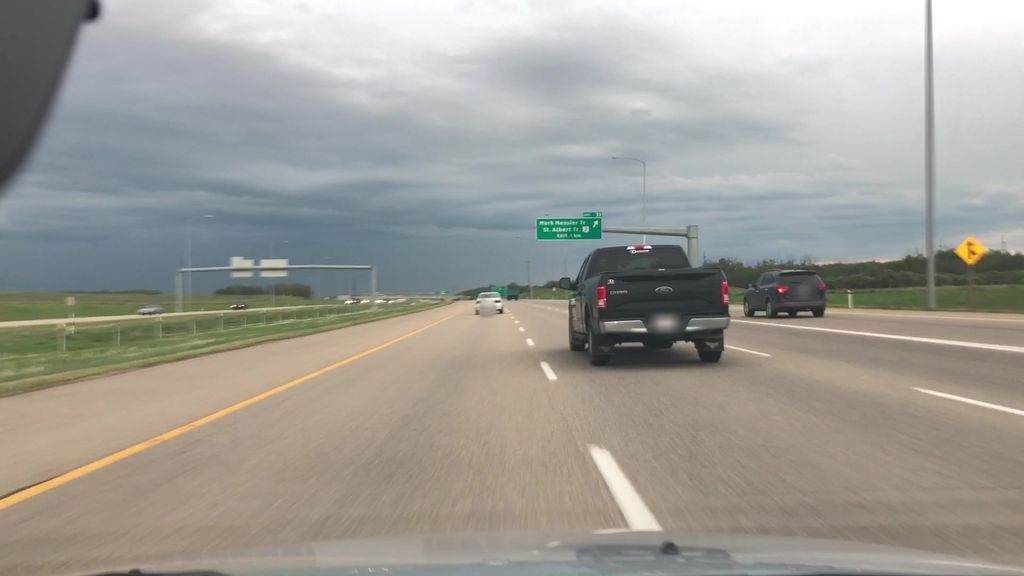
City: edmonton